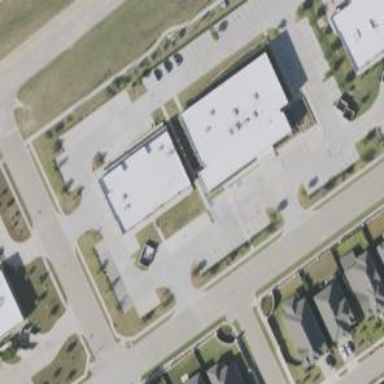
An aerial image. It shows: Clinic.